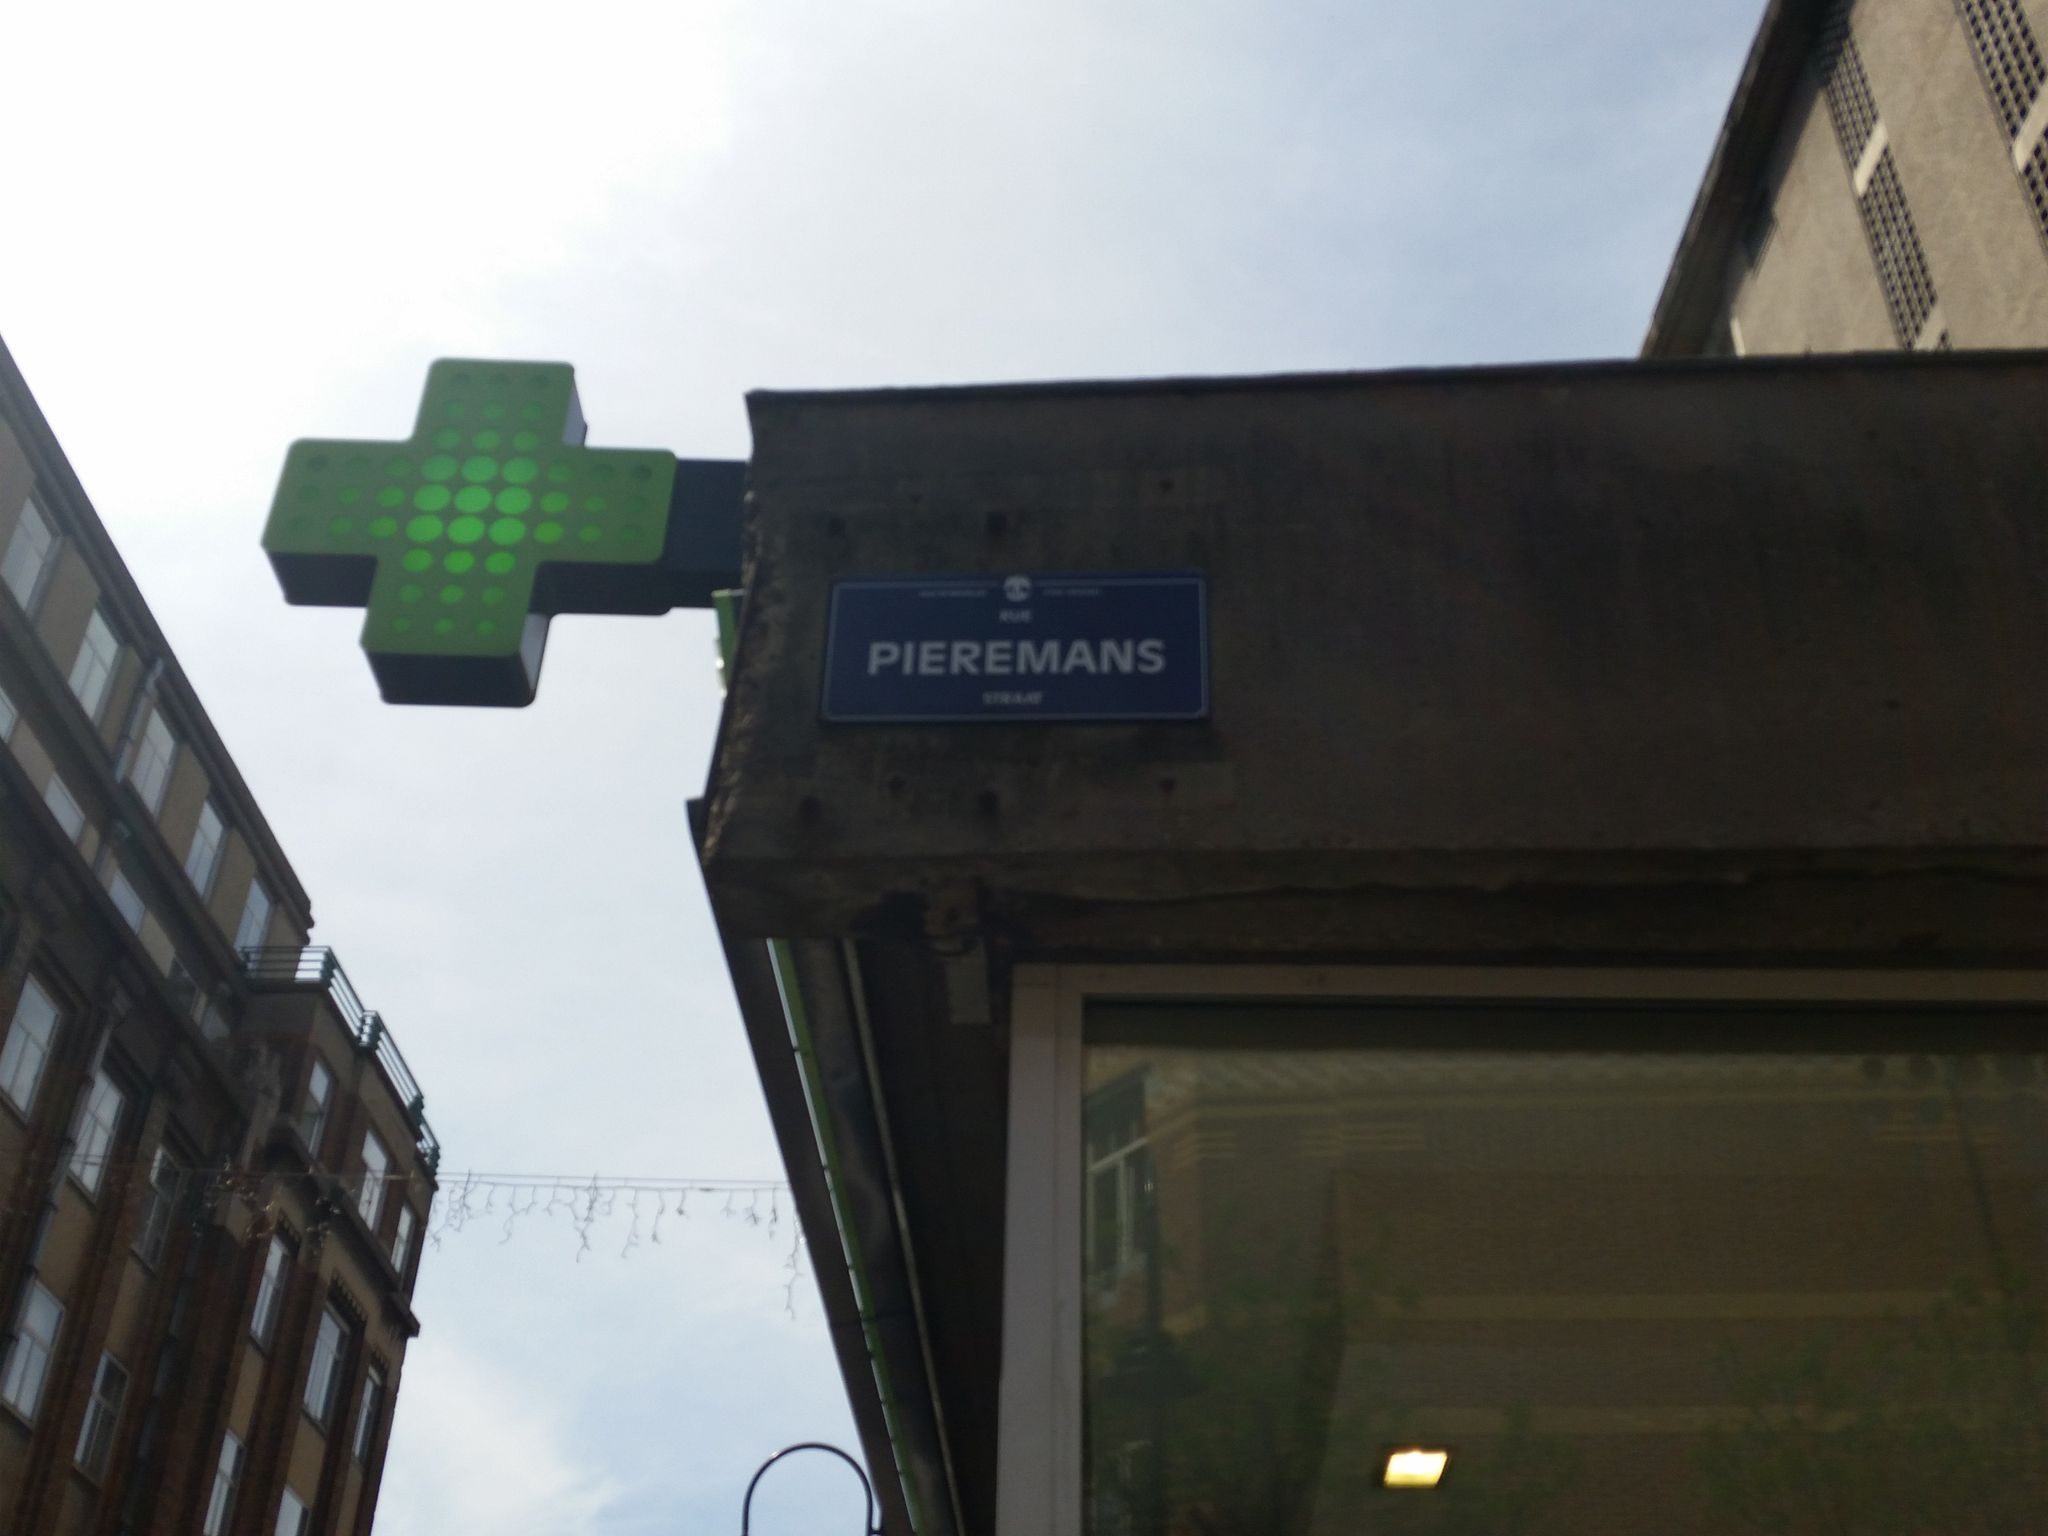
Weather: snowy
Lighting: day
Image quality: good
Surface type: walking surface
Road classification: steps, pedestrian, living_street
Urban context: urban centre
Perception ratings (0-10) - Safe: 0.51, Lively: 5.33, Beautiful: 5.51, Boring: 2.55, Depressing: 4.35, Wealthy: 7.59